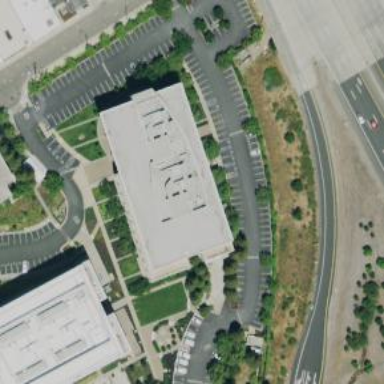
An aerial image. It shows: Government office.